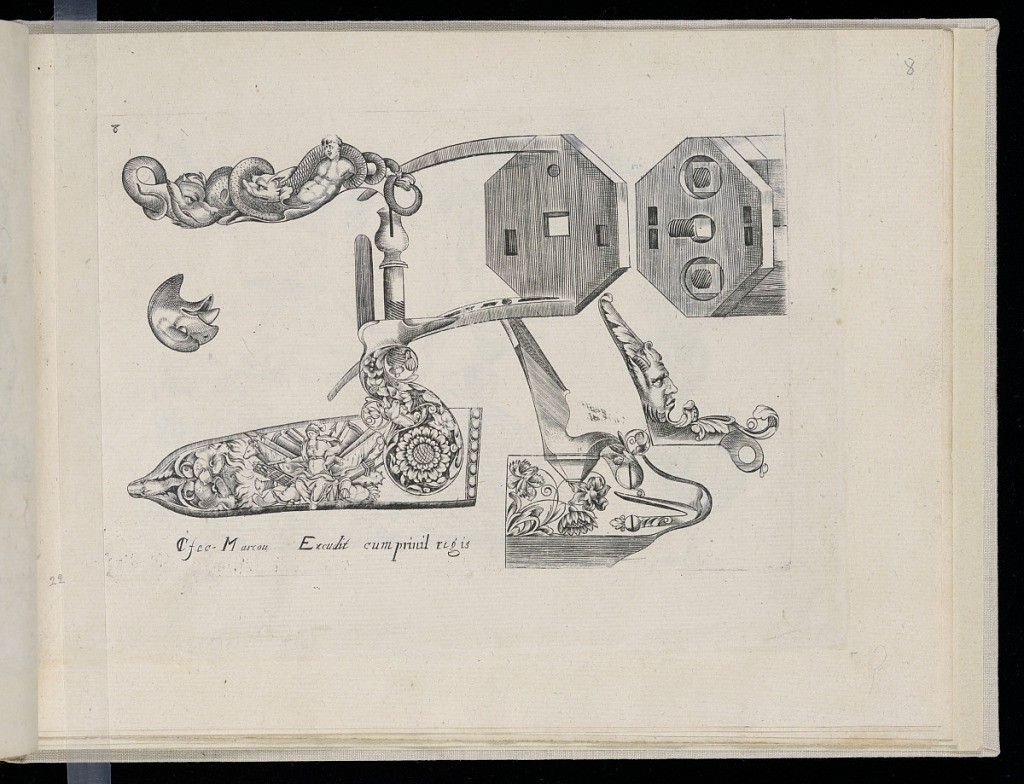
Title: Designs for Gun Parts and Ornament
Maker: François Marcou, French, 1595 – 1660
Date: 1657
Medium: Engraving on laid paper
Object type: Print
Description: Designs for gun parts (flintlock and ornament) decorated with grotesque ornament, figures, mascarons (masks), fantastical animals and birds, foliate scrolls, scrolling leaves (rinceaux), fleurons, flowers, rosette, and a military trophy with a figure in armor. The plate is signed and numbered.